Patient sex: M
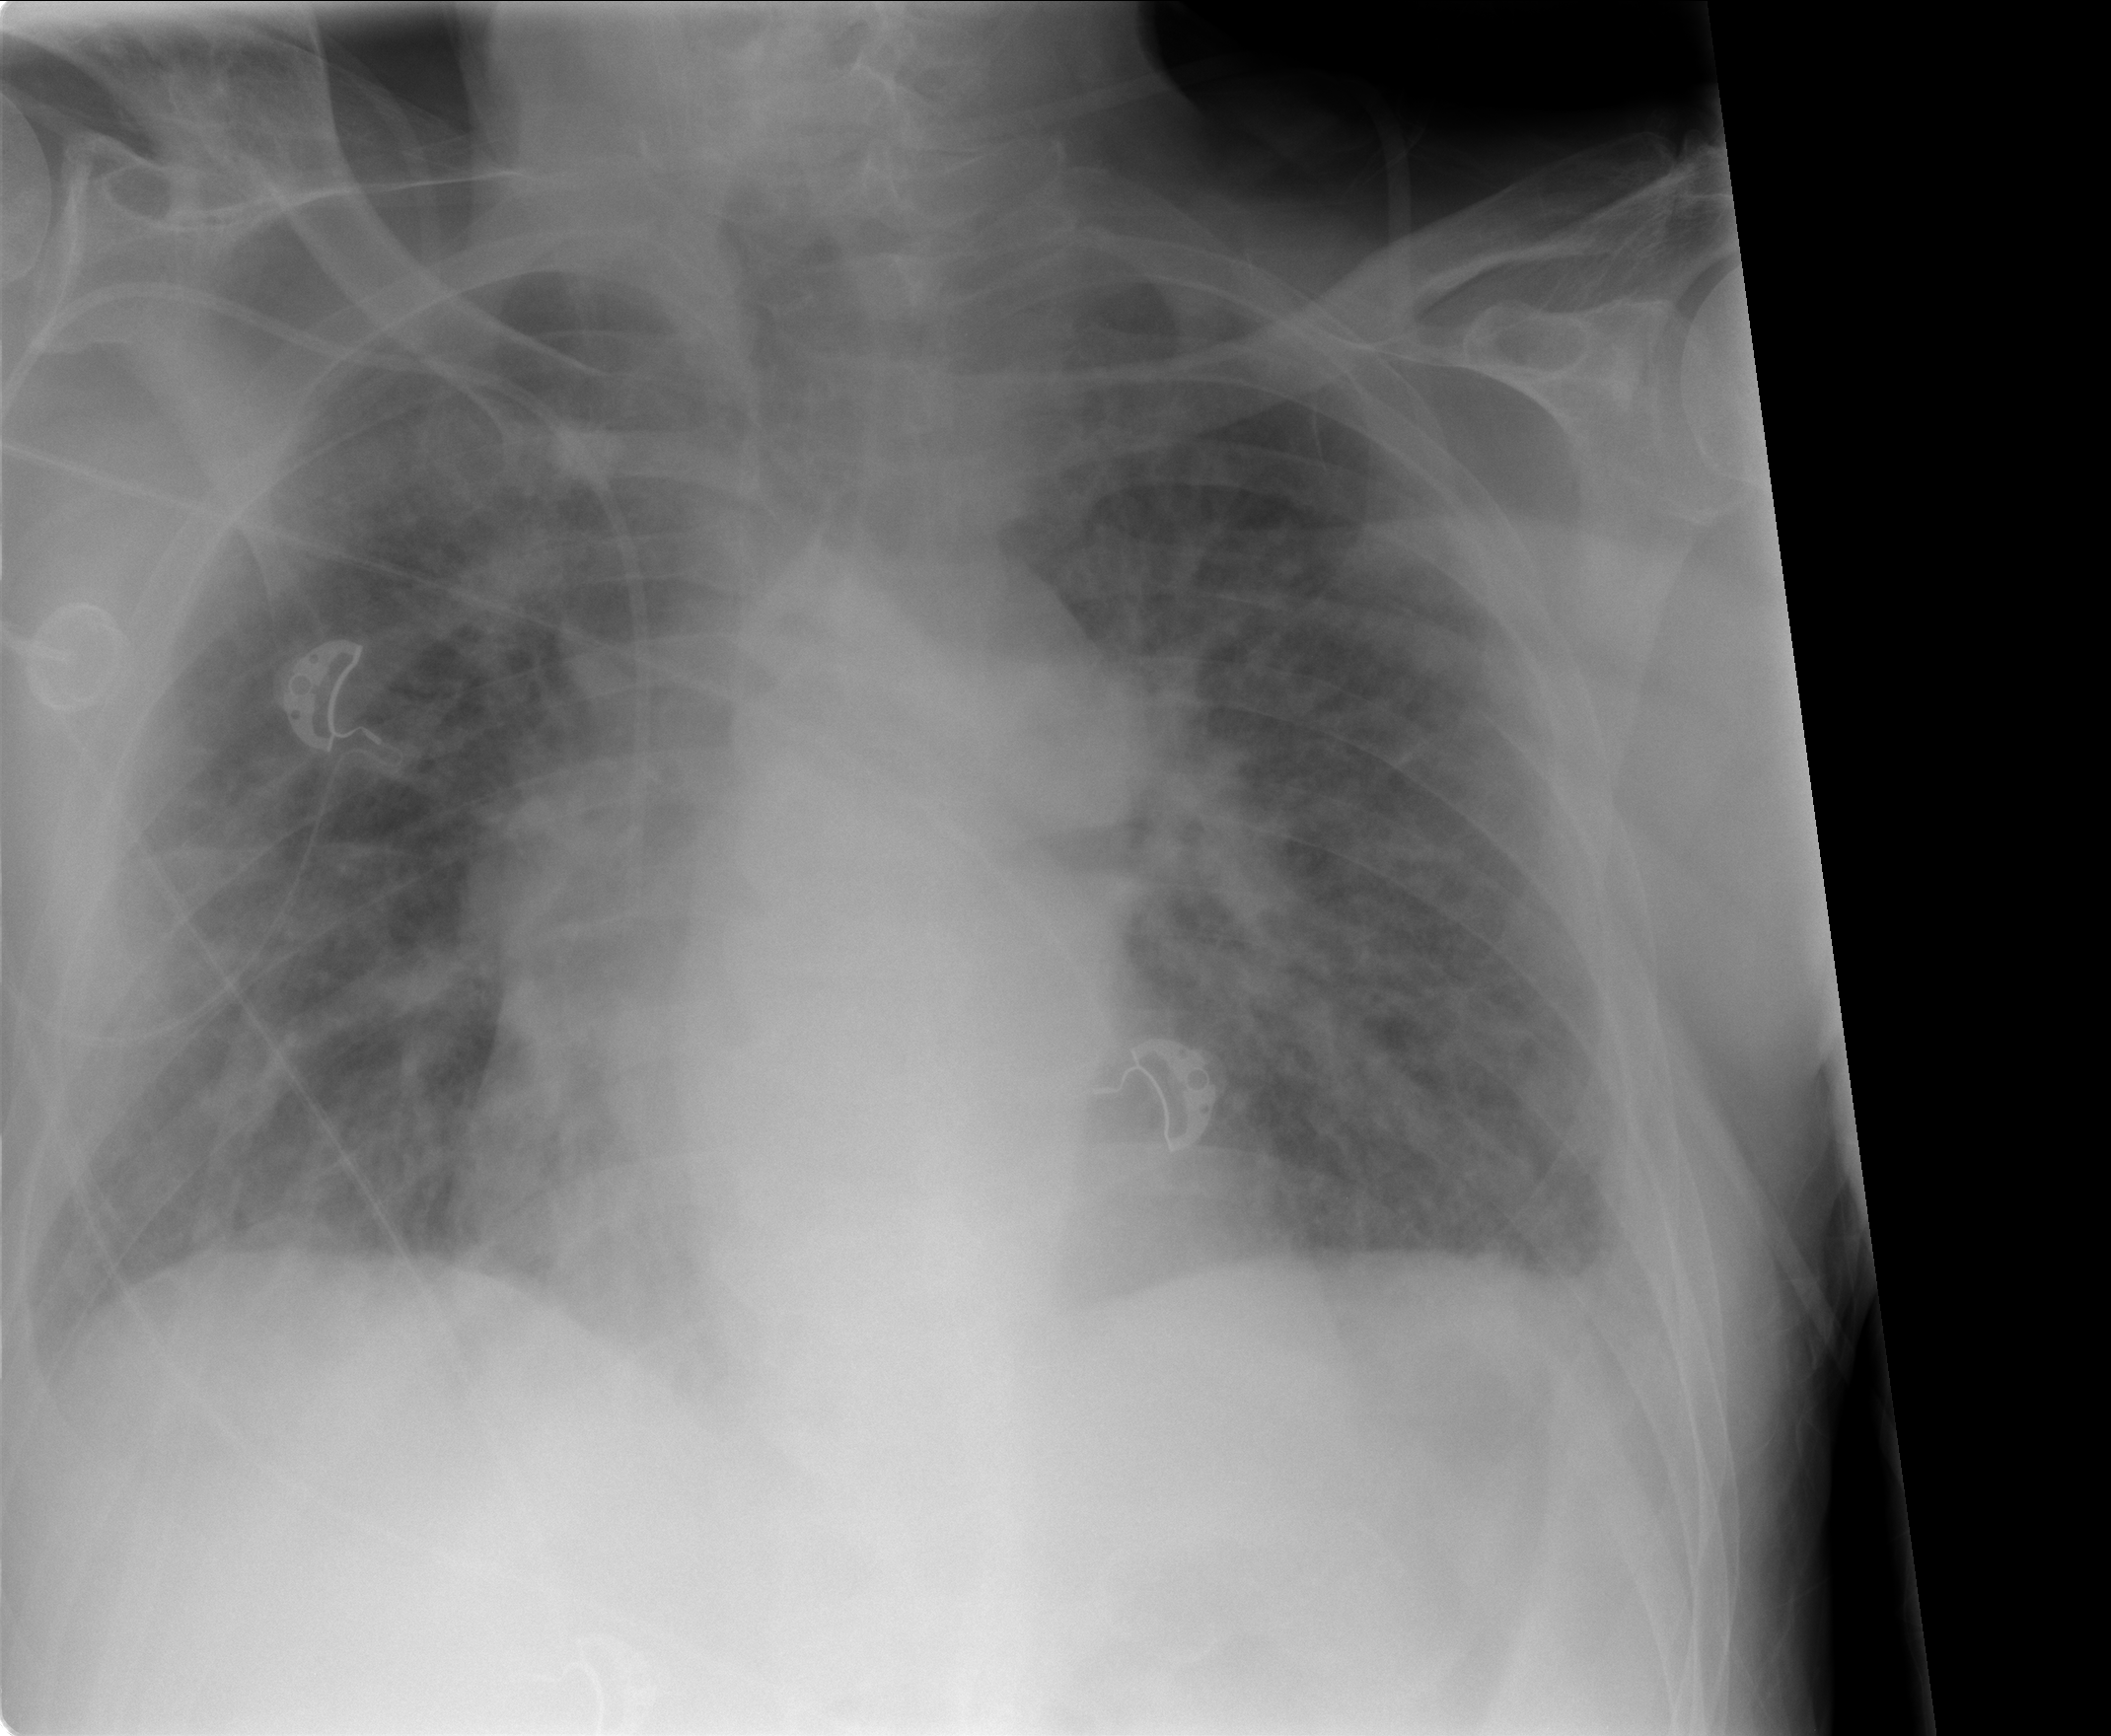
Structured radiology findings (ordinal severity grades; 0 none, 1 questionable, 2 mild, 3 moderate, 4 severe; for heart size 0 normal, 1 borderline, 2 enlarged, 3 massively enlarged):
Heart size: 0
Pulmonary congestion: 3
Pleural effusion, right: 1
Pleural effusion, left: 1
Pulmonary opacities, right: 3
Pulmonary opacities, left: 3
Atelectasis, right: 1
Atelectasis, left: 1